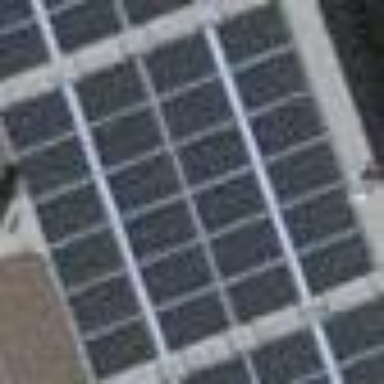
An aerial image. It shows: Solar power generator using photovoltaic method with solar photovoltaic panel types.